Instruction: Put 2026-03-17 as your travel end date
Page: home
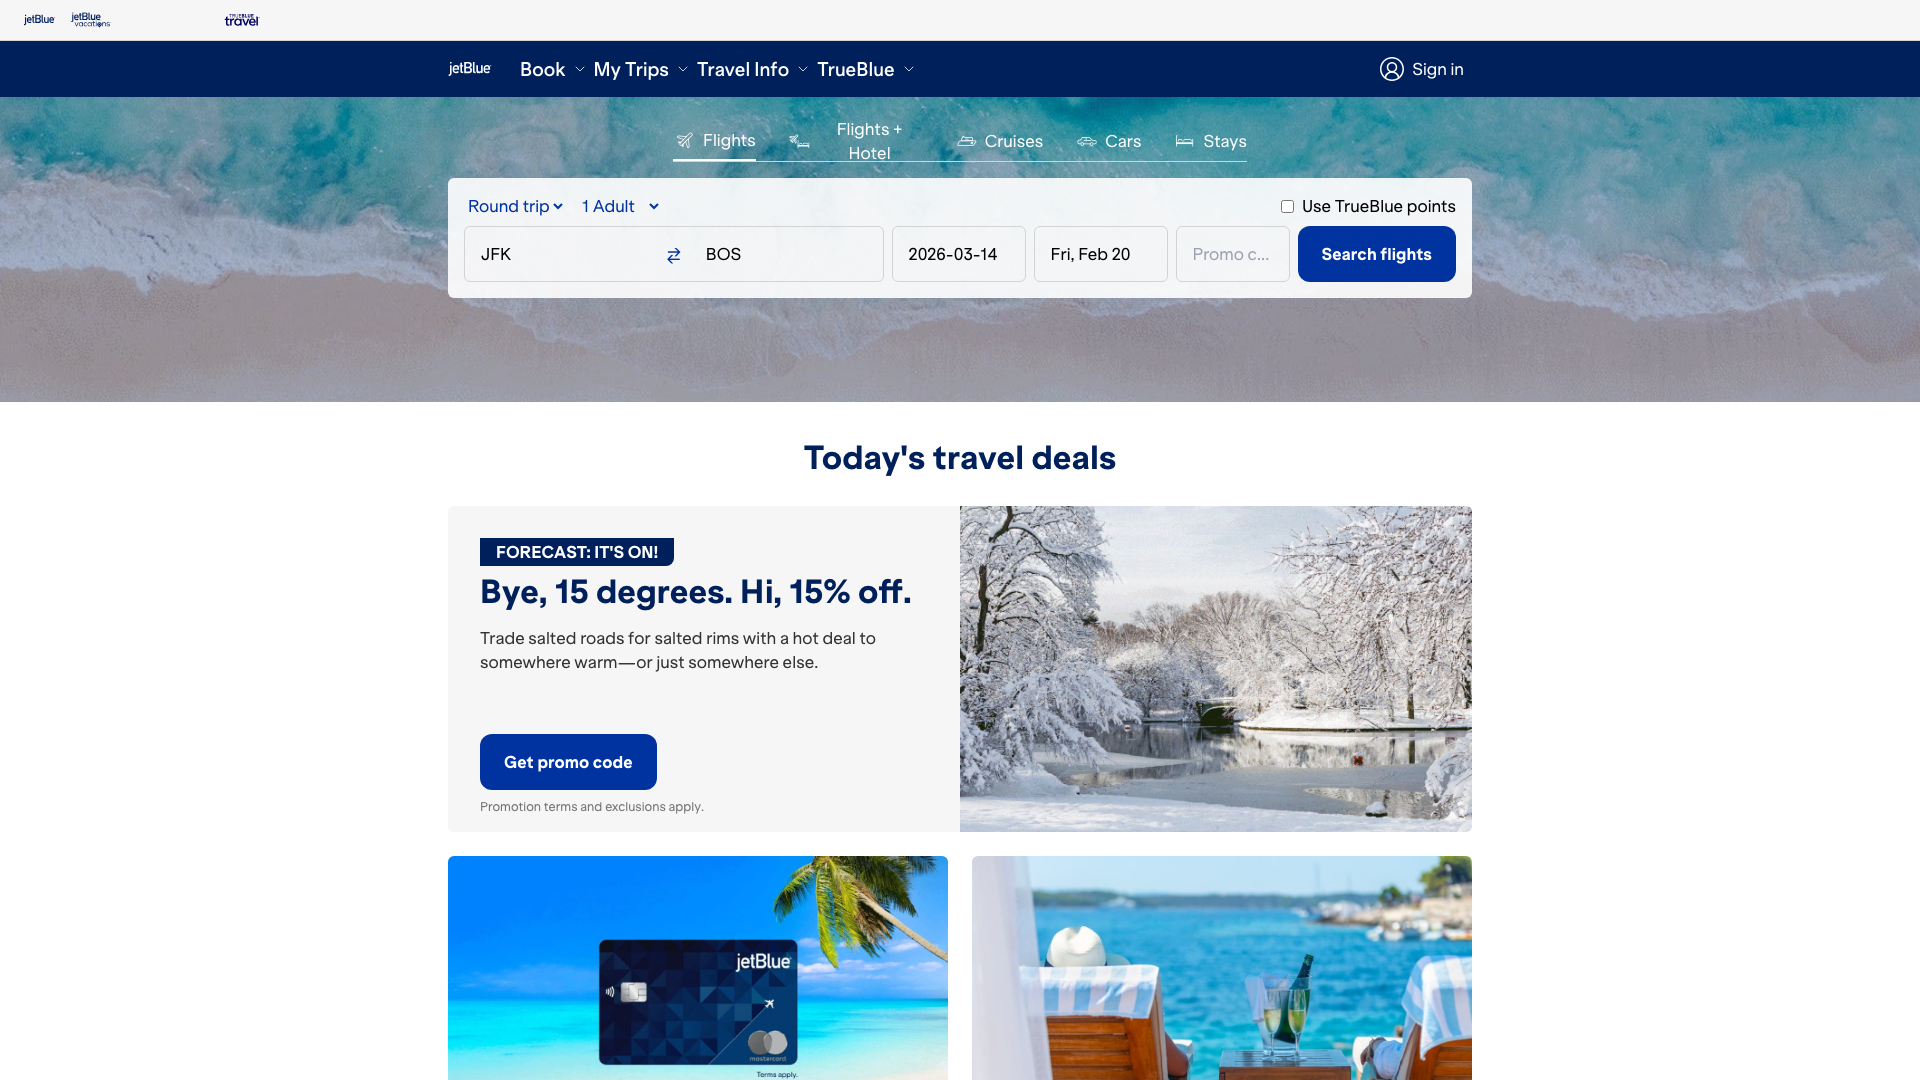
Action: type